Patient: sex M, age 24
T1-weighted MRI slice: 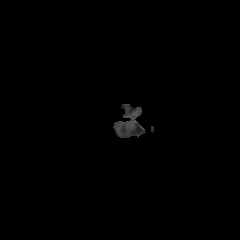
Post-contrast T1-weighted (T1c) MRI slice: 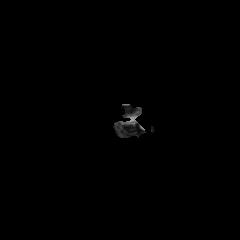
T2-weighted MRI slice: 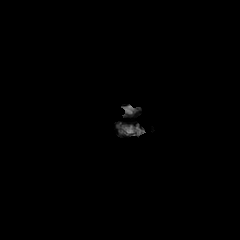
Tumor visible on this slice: no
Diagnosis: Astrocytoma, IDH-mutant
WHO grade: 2